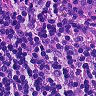
Metastatic tissue present: no